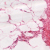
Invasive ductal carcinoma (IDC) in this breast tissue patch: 0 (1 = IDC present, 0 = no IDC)